Question: I have a bunch of UIViews like in the image below. The red/pink (semi-transparent) view is on top of the others.
- 'UISwipeGestureRecognizer'- 'UITapGestureRecognizer'-

A tap on the (bottom-left) part of Green trigger its recognizer.
A tap on the parts of Green trigger its recognizer (Red blocks it).
That's the problem: I want Green to trigger. How can I do this?
In practice, the views may be in any order, any number and be subviews of each others etc. But the problem is the same:
---
I tried with the code below. It neatly traverses all views, but it fails since it cannot know if the event is part of a swipe or a tap. So the method always returns the red view. If I remove the swipe-recognizer from Red, the code works correctly.
'''
- (UIView*)hitTest:(CGPoint)point withEvent:(UIEvent *)event
{
UIView *hitView = [super hitTest:point withEvent:event];
if (hitView == self)
{
if (self.hasASwipeRecognizer)
return self; // What if this was a tap?
if (self.hasATapRecognizer)
return self;
else
return nil;
}
else
return hitView;
}
'''
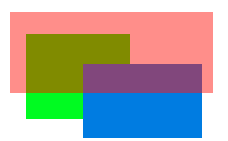
Answer: An alternative to adding the gesture recognizer to these views would be to add the gesture recognizers to the parent view and handle the use cases appropriately using the delegate method 'gestureRecognizer:shouldReceiveTouch:' method.
Identify whether the particular recognizer should receive the touch and return 'YES'. For example, if the gesture recognizer passed is a swipe recognizer then check if the touch point is within the green view and return 'YES'. Return 'NO' otherwise.
If there are similar gesture recognizers then I suggest that you keep a reference and verify against it.
'''
- (BOOL)gestureRecognizer:(UIGestureRecognizer *)gestureRecognizer shouldReceiveTouch:(UITouch *)touch {
CGPoint pointInView = [touch locationInView:gestureRecognizer.view];
if ( [gestureRecognizer isMemberOfClass:[UITapGestureRecognizer class]]
&& CGRectContainsPoint(self.blueView.frame, pointInView) ) {
return YES;
}
if ( [gestureRecognizer isMemberOfClass:[UISwipeGestureRecognizer class]]
&& CGRectContainsPoint(self.greenView.frame, pointInView) ) {
return YES;
}
return NO;
}
'''